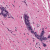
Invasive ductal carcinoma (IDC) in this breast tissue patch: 0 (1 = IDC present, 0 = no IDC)